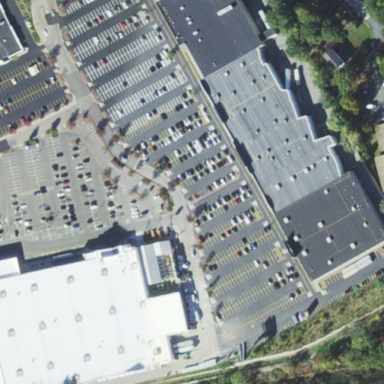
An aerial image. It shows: Retail building.